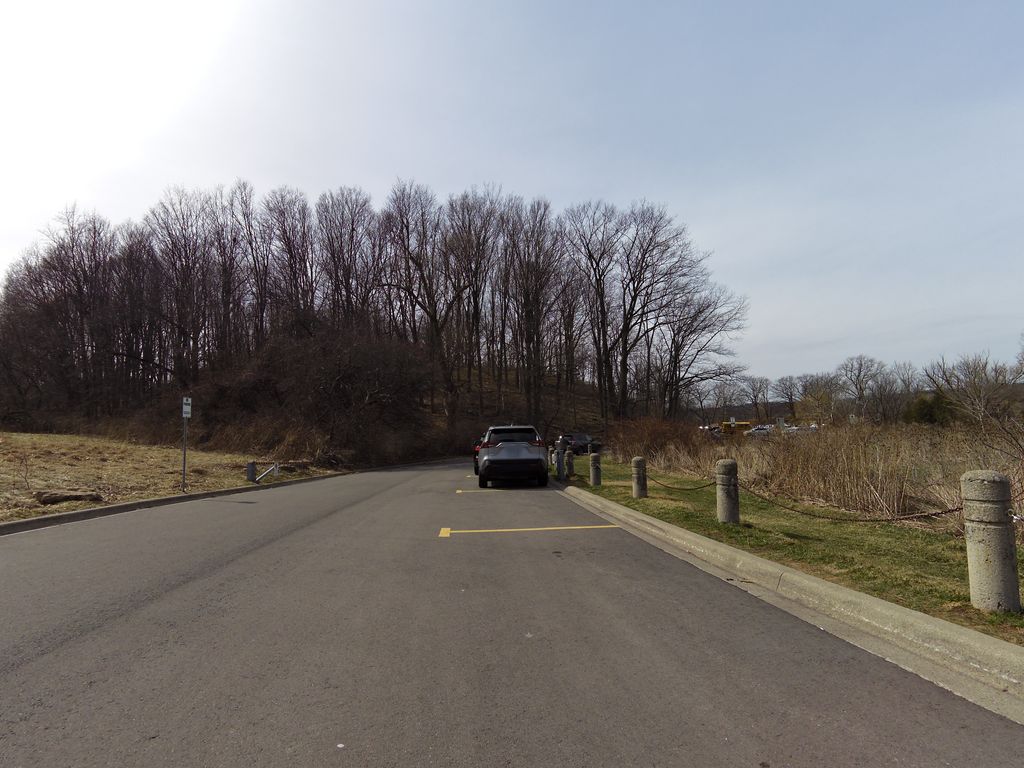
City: hamilton